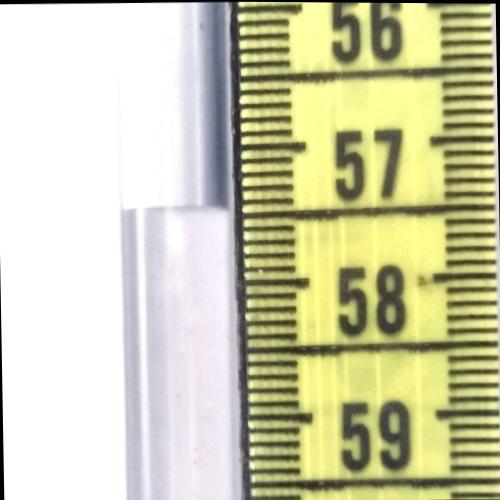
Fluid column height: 57.4 cm